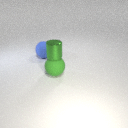
large green rubber sphere below small green metal cylinder